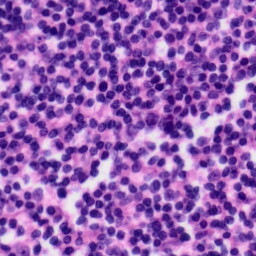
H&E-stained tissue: Tonsil